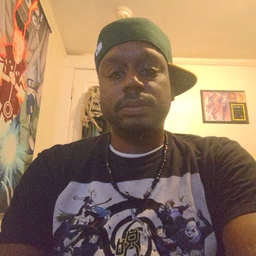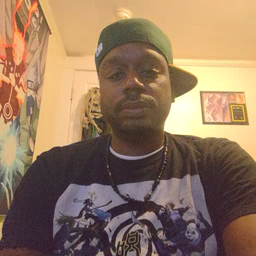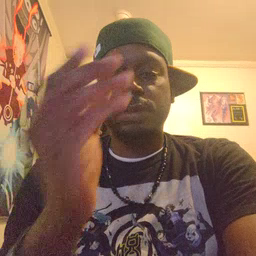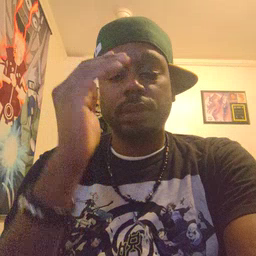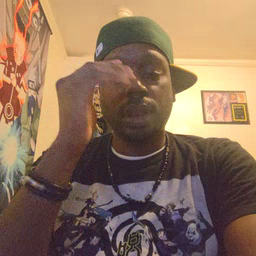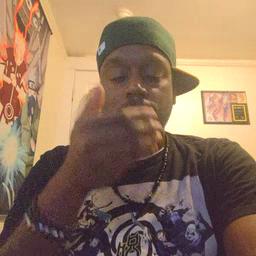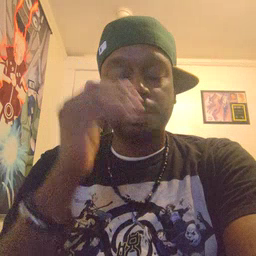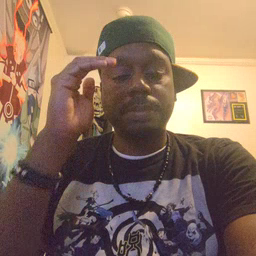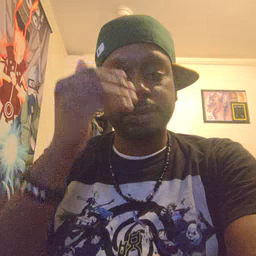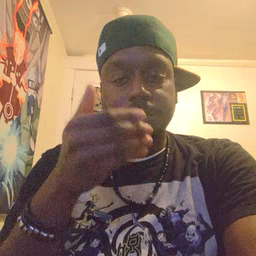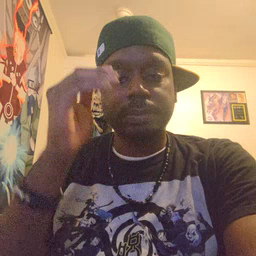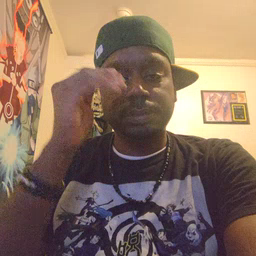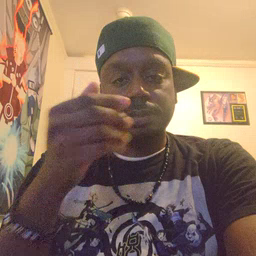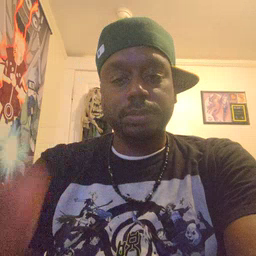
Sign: sleepy